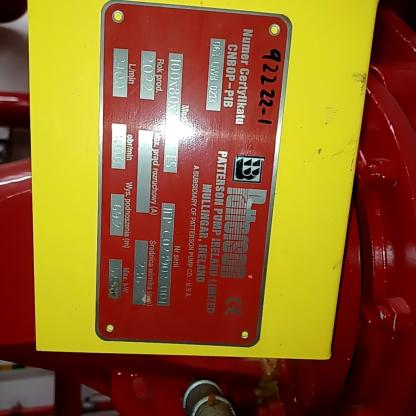
Klasa: tabliczka-znamionowa